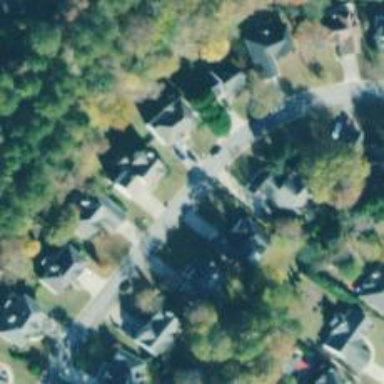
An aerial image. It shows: Residential road.